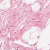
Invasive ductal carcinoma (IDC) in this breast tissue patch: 0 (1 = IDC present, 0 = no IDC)